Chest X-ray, PA view. Patient: 64 years old, sex F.
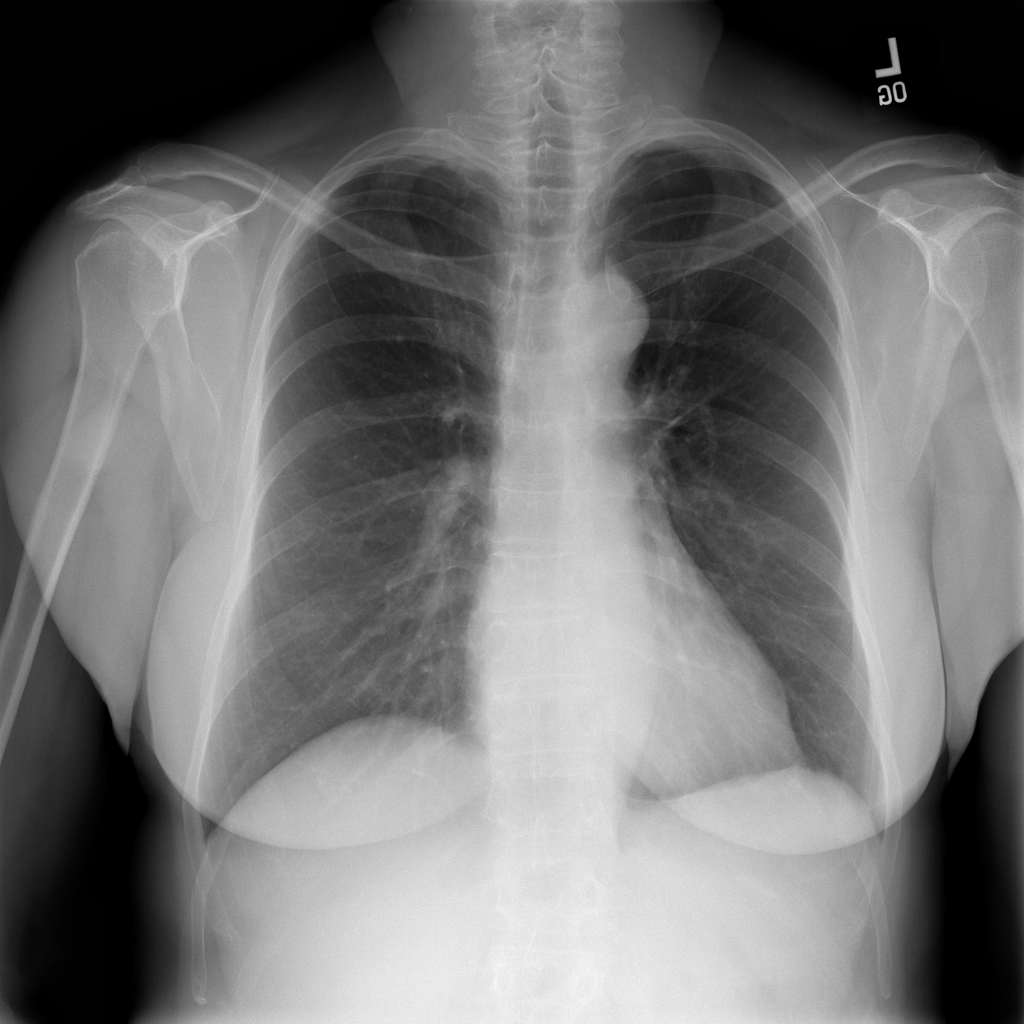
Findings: No Finding